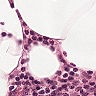
Metastatic tissue present: no